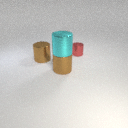
large brown metal cylinder to the left of small red metal cylinder